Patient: sex M, age 60
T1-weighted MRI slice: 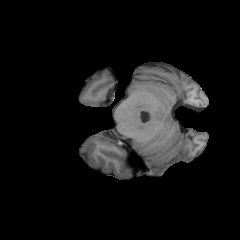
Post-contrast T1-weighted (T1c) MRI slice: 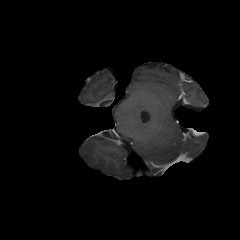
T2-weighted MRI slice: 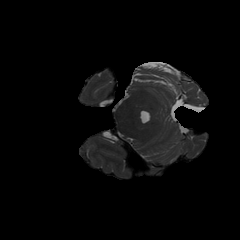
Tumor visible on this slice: no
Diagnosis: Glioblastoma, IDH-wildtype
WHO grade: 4